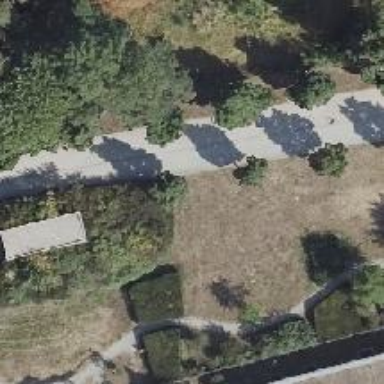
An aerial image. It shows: Park with broadleaved deciduous trees.